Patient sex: M
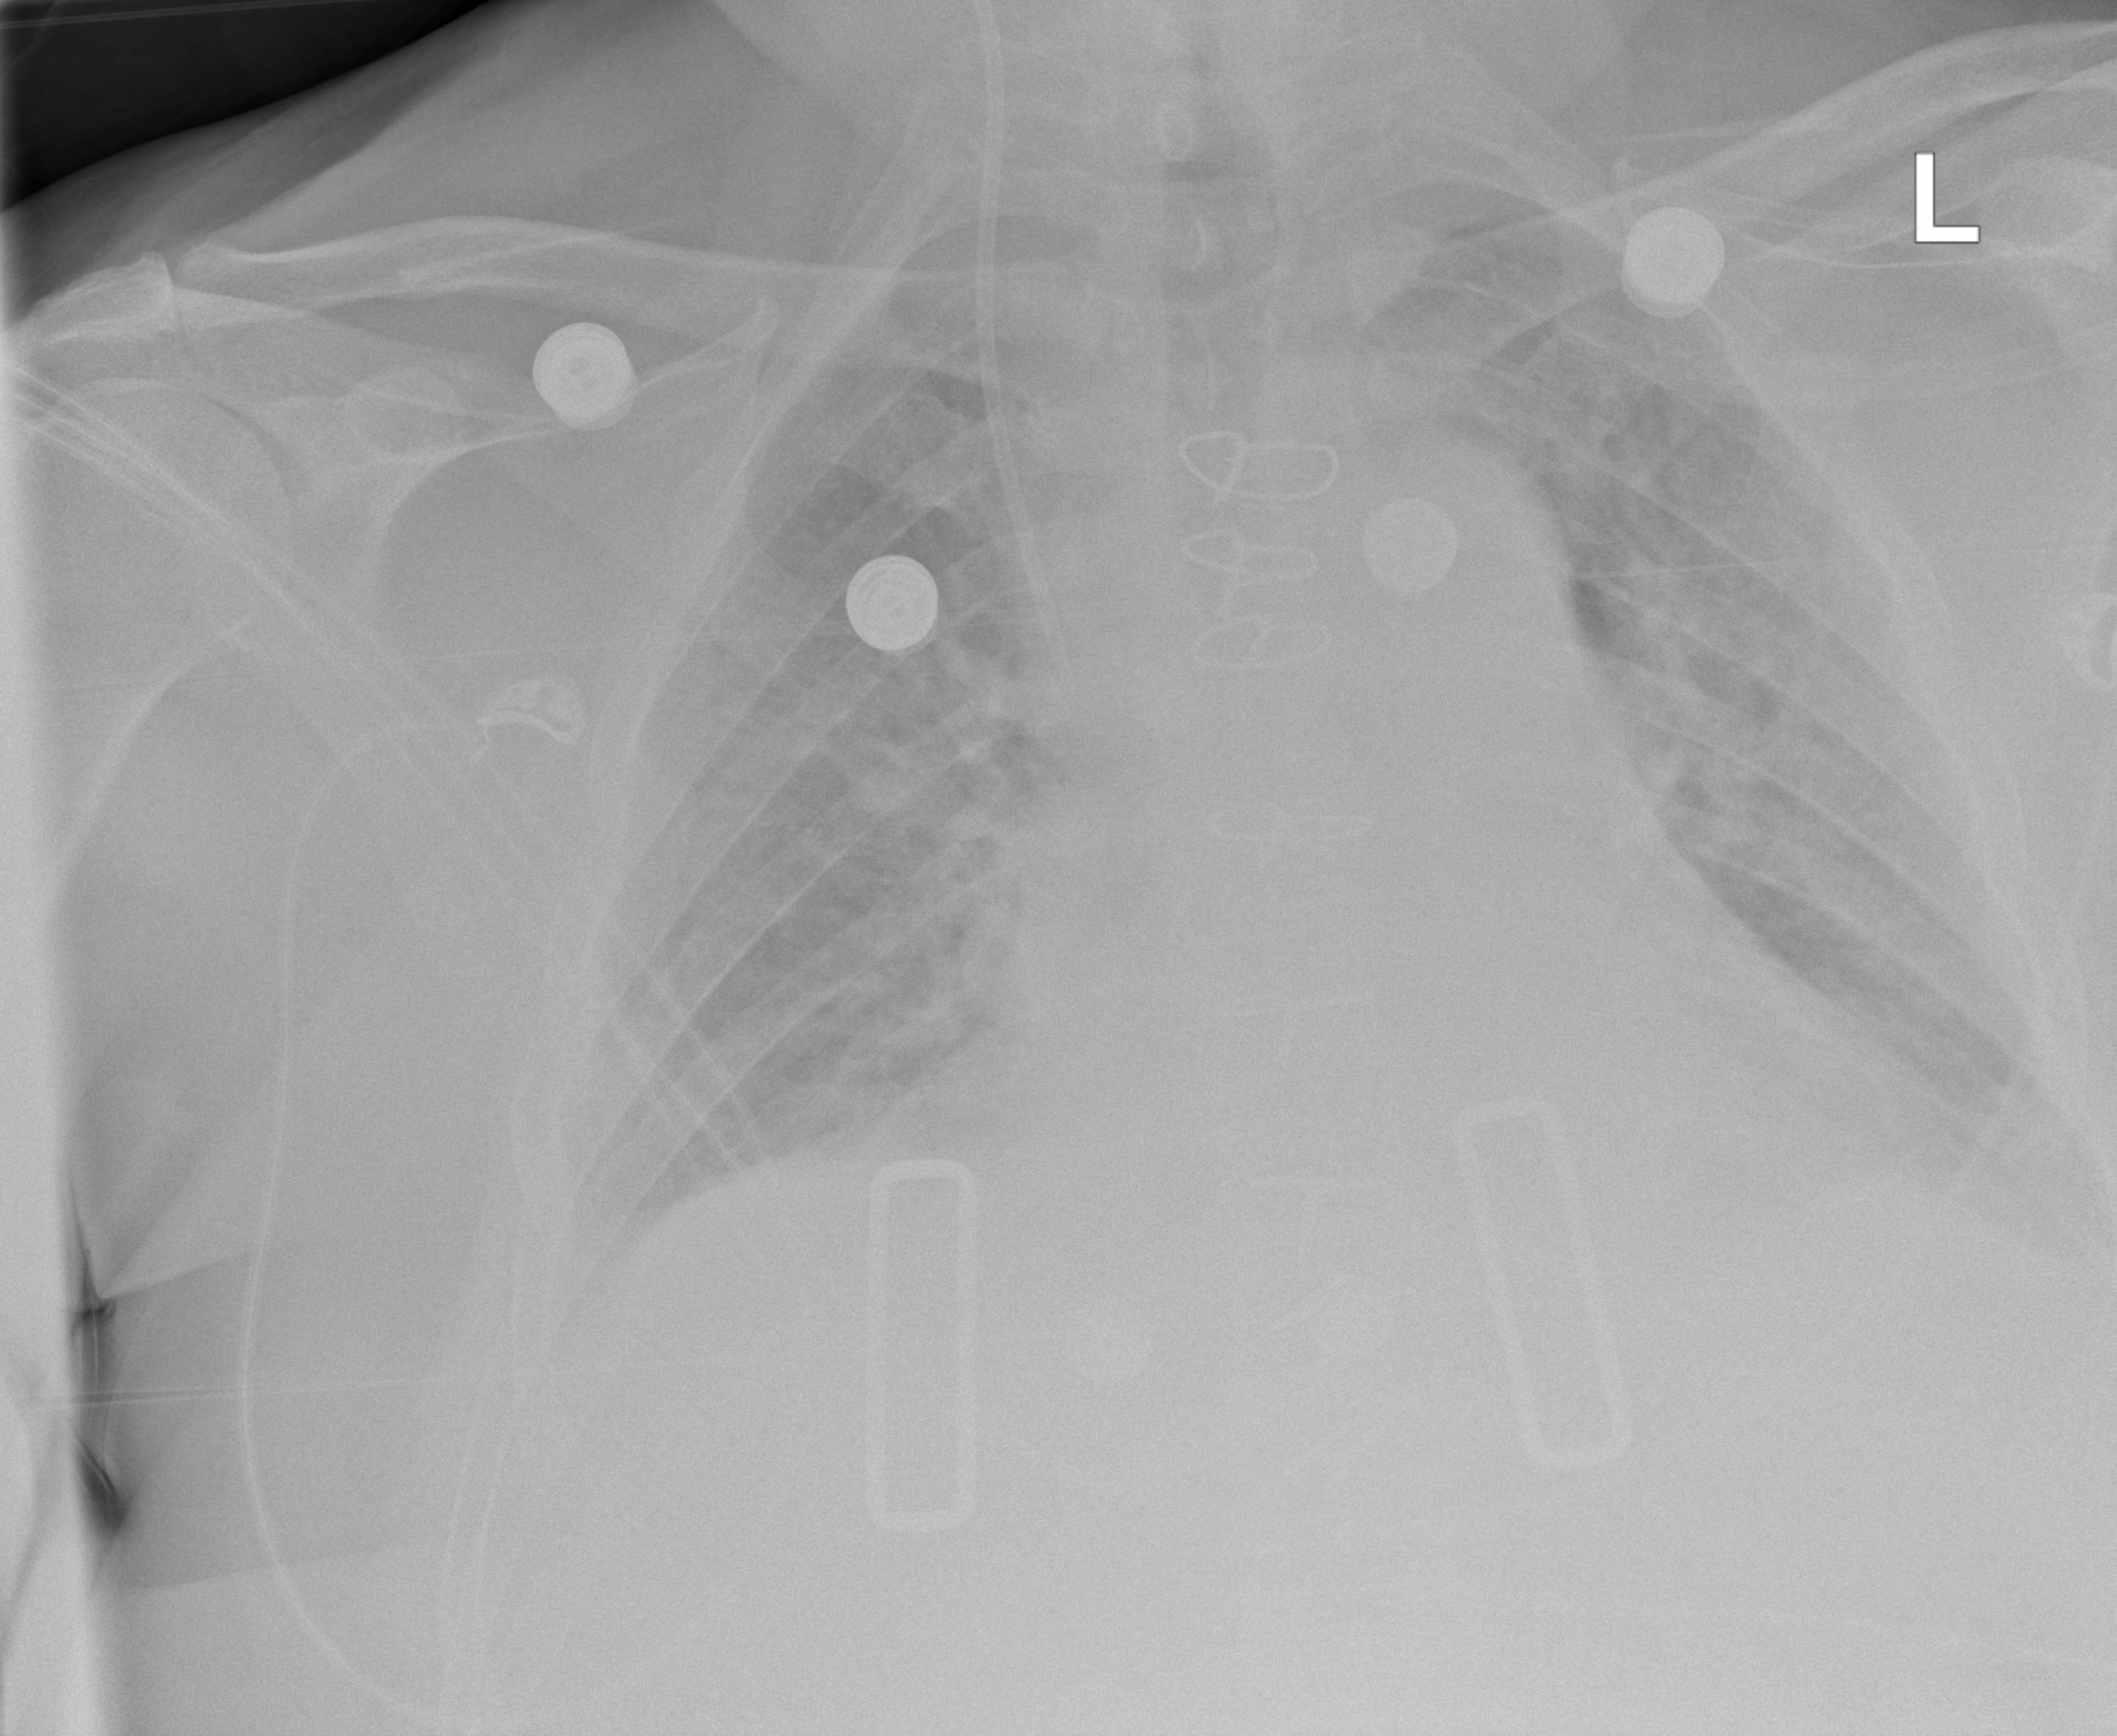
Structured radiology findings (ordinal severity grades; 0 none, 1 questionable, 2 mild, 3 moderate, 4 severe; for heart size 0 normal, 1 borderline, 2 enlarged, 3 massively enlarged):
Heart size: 2
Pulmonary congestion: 2
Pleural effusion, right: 2
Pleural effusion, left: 2
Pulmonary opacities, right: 2
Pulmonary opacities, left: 2
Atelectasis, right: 2
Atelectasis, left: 2